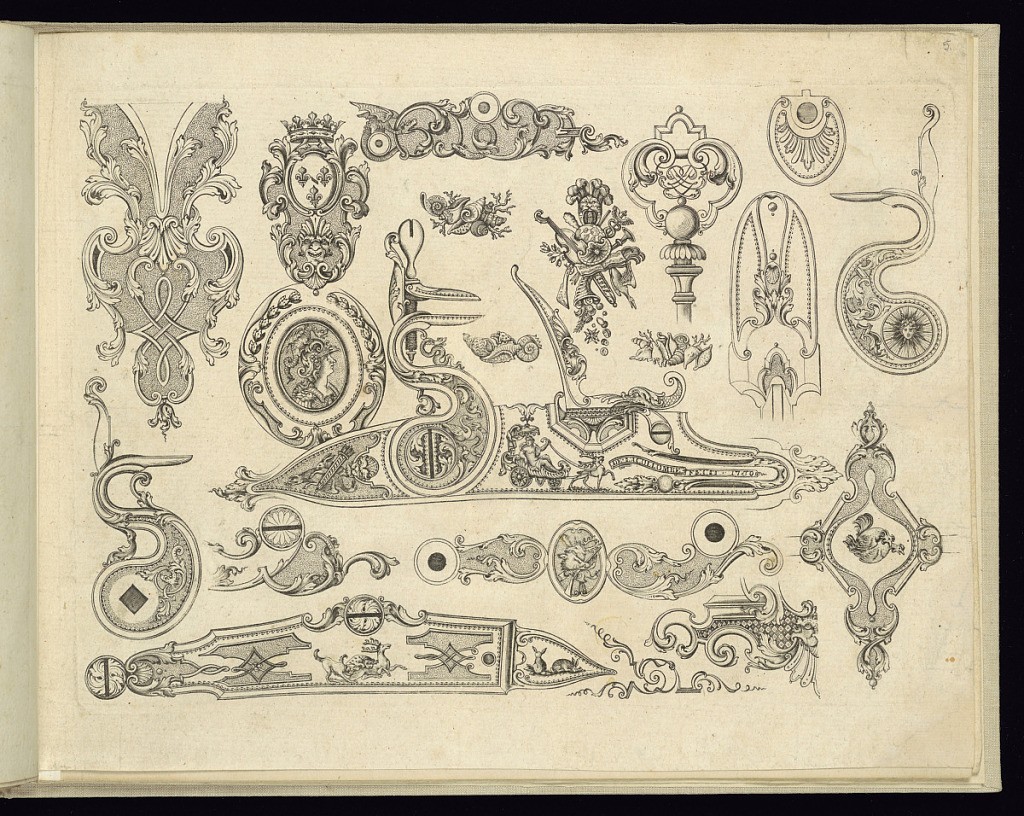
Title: Designs for Firearms Ornament
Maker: de La Collombe, French, active 1702 – 1739
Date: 1730
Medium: Etching and engraving on laid paper
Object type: Print
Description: Designs for flintlocks and flintlock components alongside various designs for firearms ornament, featuring mascarons, animals, birds, trophies, shells, heraldry, the Royal coat of arms of France, cornucopia, mythological figures, strapwork, fleurs-de-lys, crowns, fronds, leaves, and sprigs. The plate is signed and dated.